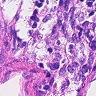
Metastatic tissue present: no